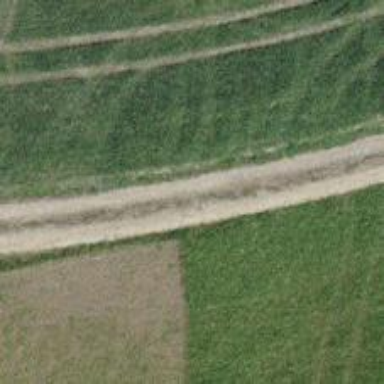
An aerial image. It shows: Gravel track with grade2 tracktype.